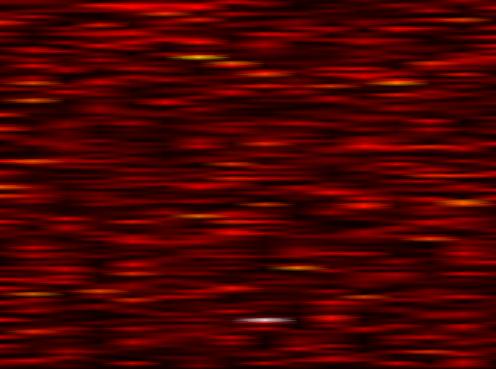
Label: FOFDM